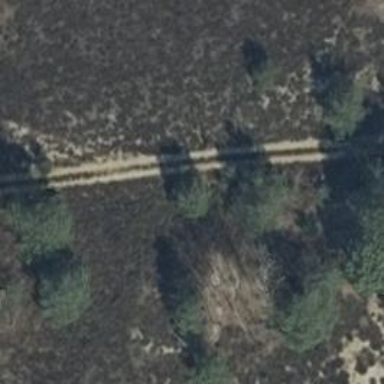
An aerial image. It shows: Sandy track with grade 4 tracktype.